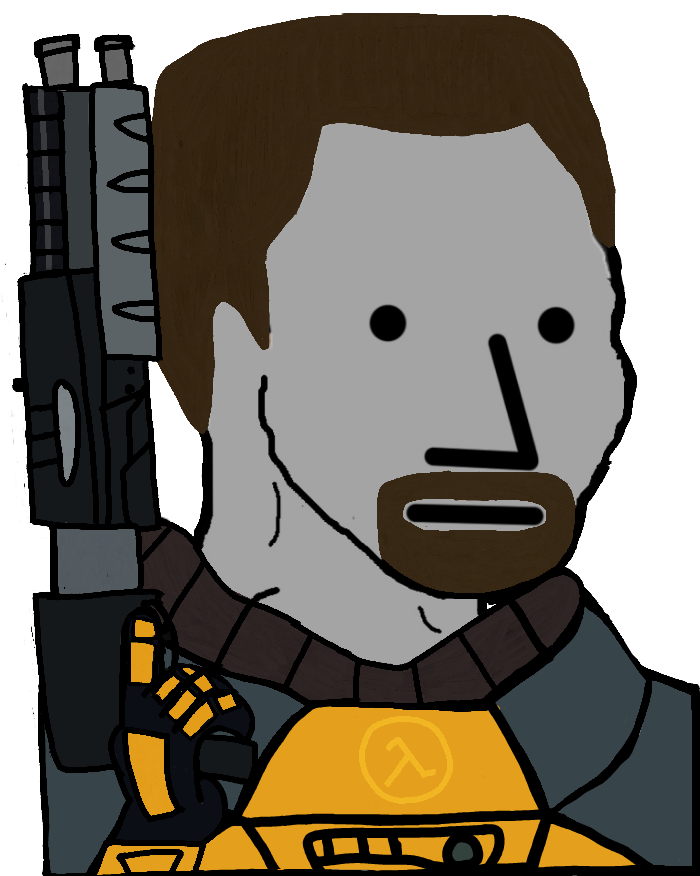
Label: 5_NPC